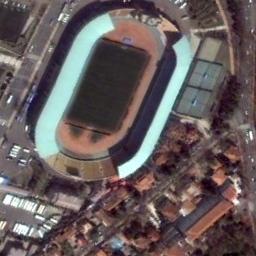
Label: stadium